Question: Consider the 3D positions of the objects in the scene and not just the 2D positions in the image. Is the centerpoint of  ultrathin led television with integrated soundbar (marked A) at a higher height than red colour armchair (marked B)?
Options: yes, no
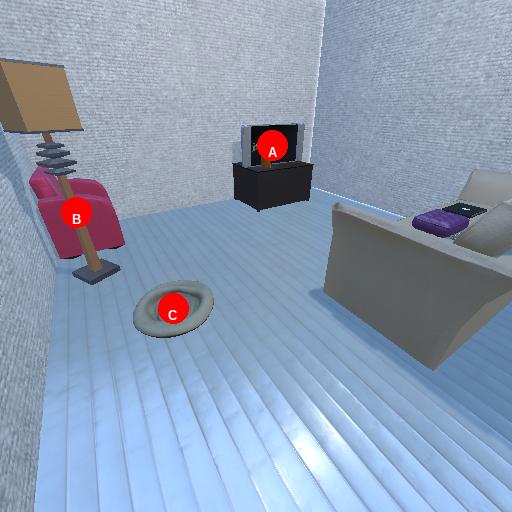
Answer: yes